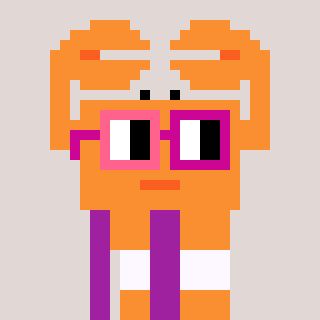
a pixel art character with square pink and red glasses, a crab-shaped head and a magenta-colored body on a warm background